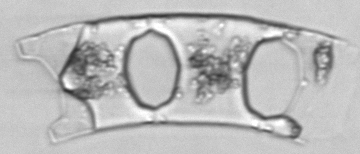
Label: Eucampia